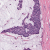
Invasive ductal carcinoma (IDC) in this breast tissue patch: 1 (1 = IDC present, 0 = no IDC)